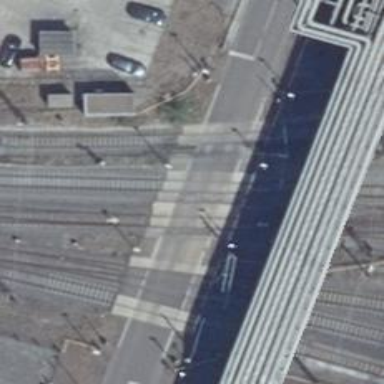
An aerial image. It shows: Railway switch.